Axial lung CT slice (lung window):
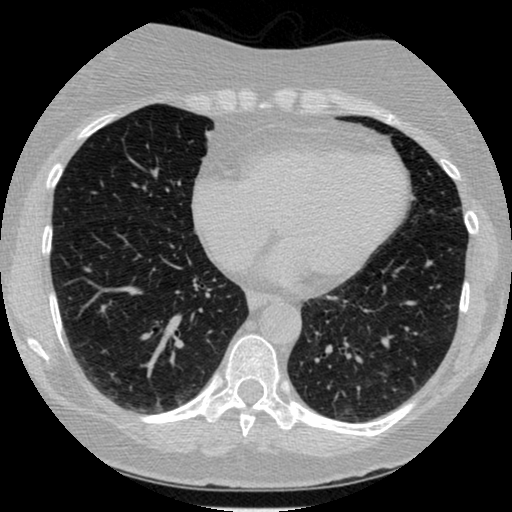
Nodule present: no